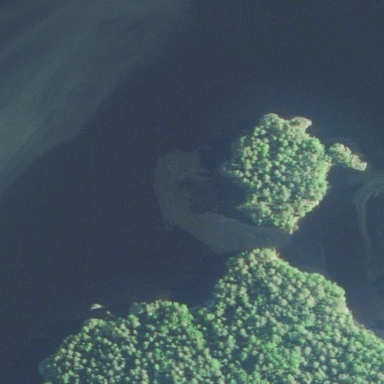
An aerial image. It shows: Islet surrounded by woodland.